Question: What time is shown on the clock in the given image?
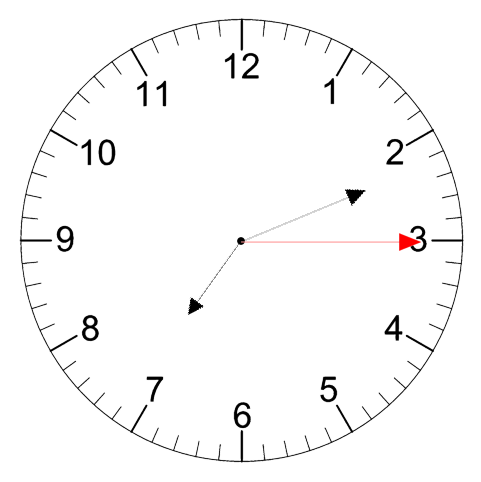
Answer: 07:11:15